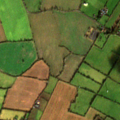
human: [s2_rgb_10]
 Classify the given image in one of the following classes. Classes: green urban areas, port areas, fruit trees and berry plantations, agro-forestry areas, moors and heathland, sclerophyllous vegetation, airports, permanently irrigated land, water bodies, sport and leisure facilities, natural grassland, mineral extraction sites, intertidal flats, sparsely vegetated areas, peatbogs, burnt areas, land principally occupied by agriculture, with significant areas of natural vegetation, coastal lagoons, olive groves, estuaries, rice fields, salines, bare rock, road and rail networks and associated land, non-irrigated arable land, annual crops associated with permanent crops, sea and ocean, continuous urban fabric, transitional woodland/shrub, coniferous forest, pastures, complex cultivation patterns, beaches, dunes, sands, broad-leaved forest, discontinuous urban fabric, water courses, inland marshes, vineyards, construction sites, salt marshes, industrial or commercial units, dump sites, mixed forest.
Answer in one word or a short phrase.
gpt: non-irrigated arable land, pastures, land principally occupied by agriculture, with significant areas of natural vegetation